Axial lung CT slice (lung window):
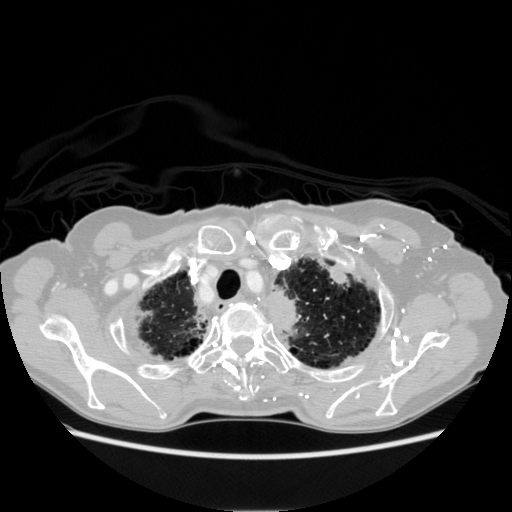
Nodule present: yes
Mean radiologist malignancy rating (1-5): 4